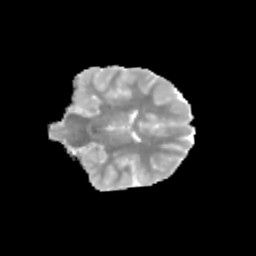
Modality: MD
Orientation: coronal
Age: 11
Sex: male
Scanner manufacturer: siemens
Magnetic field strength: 3 T
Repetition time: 3.8 s
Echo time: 0.07 s